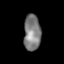
Tissue: lung
Cell type: Epithelial cells
Senescence score: 0.1385
Nuclear area (px): 598
Mean DAPI intensity: 126.028